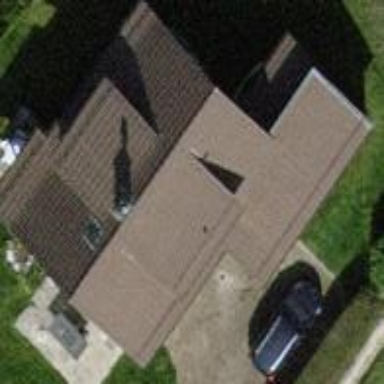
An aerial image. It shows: Detached building with gabled roof.